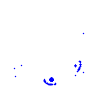
Particle: kaon